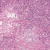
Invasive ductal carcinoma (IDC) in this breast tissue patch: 1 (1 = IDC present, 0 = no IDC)